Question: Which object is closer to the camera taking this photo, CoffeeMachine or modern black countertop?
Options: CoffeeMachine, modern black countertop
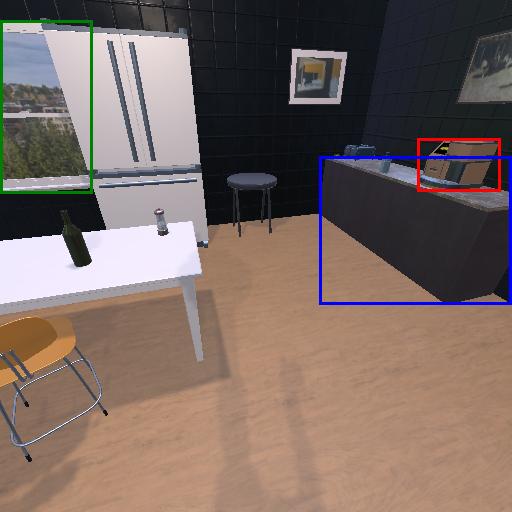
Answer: CoffeeMachine